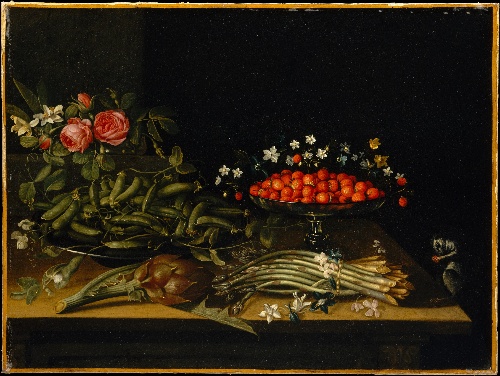
Title: Still Life with Strawberries
Artist: French Painter
Artist bio: 17th century
Object type: Painting
Classification: Paintings
Medium: Oil on canvas
Dimensions: 23 5/8 x 31 5/8 in. (60 x 80.3 cm)
Department: European Paintings
Credit line: Bequest of Harry G. Sperling, 1971
Accession year: 1976
Repository: Metropolitan Museum of Art, New York, NY
Tags: Strawberries|Flowers|Still Life|Vegetables|Squirrels